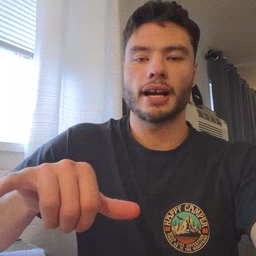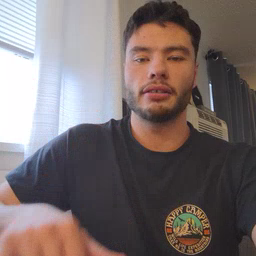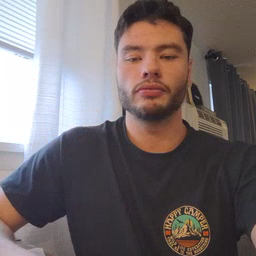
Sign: stay